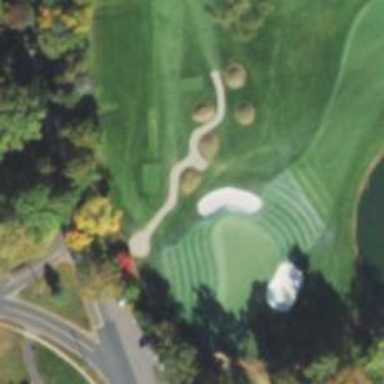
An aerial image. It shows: Golf path with asphalt surface.